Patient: sex M, age 74
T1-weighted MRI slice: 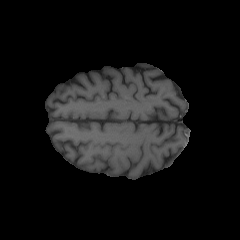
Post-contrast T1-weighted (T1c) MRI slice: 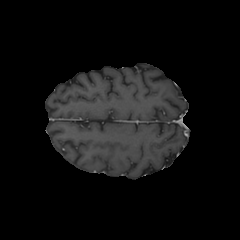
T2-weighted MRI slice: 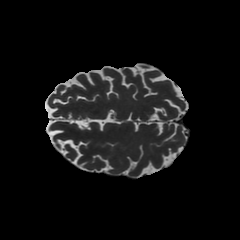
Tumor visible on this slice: no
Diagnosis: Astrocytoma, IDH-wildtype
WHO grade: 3